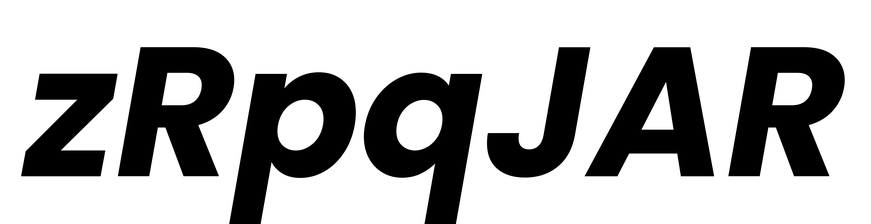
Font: Poppins-BoldItalic